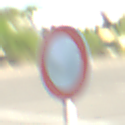
Verkehrszeichen: VerbotFahrzeugeAllerArt
Umgebung: Outdoor, Suburban
Tageszeit: MorningAfternoon
Wetter: PartlyCloudy
Licht: Natural
Jahreszeit: NotSpecified
Kontrast: HighContrast